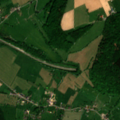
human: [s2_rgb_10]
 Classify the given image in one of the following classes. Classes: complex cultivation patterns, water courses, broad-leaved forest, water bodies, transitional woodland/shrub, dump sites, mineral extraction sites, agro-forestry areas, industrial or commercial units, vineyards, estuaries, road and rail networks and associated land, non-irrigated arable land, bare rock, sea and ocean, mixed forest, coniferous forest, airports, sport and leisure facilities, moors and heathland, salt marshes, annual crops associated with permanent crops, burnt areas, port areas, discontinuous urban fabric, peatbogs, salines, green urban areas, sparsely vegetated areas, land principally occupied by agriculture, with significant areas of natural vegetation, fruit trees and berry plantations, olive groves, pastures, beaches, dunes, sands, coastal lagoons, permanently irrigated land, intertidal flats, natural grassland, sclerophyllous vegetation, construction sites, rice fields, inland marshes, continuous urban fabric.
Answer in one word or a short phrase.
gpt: discontinuous urban fabric, pastures, complex cultivation patterns, broad-leaved forest, mixed forest